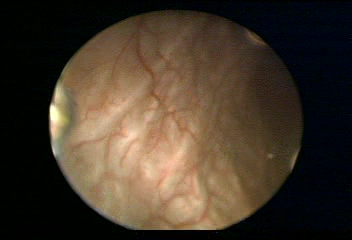
Modality: WLC
Class: Normal mucosa
Bladder cancer association: No